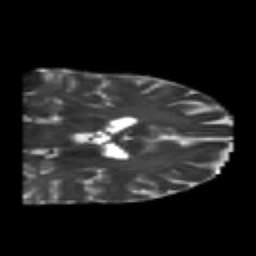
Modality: T2w
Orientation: coronal
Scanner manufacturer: siemens
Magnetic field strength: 3 T
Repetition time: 6.8 s
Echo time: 0.093 s